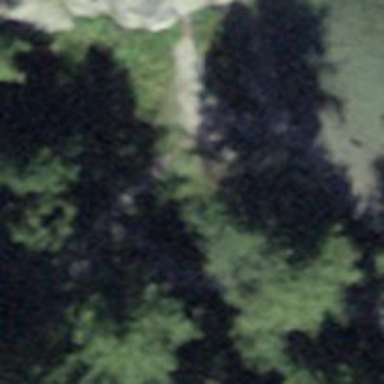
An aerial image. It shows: Bench.